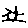
Label: sun